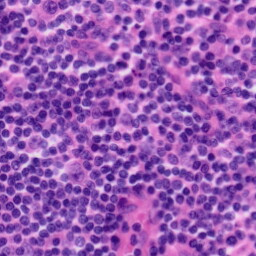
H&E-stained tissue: Tonsil